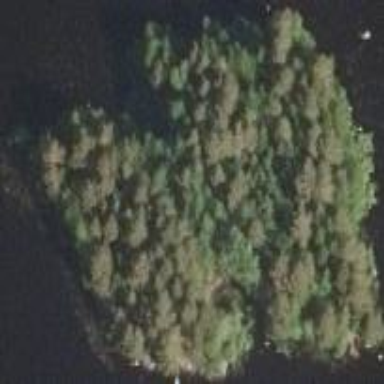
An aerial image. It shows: Islet covered with mixed woodland.